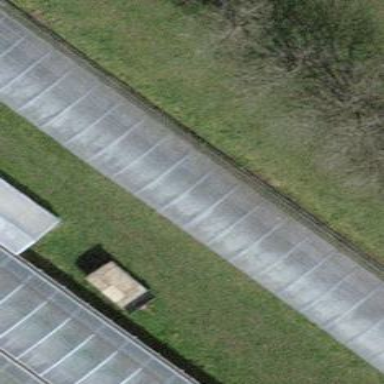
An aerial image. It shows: Greenhouse.